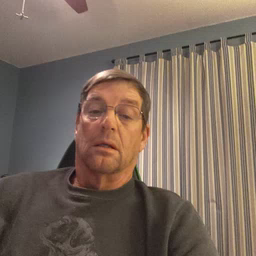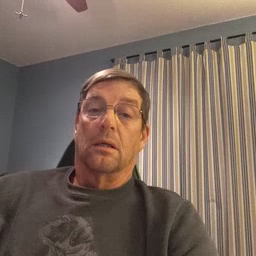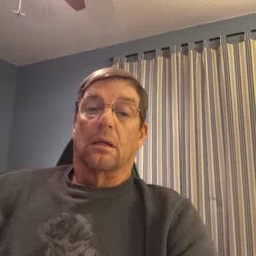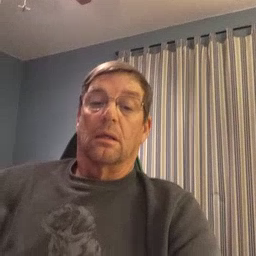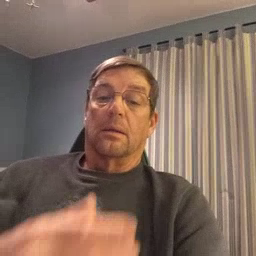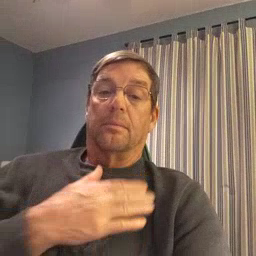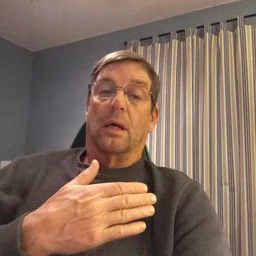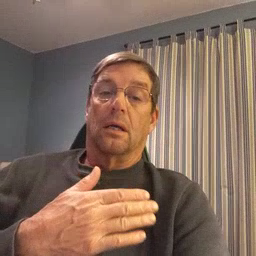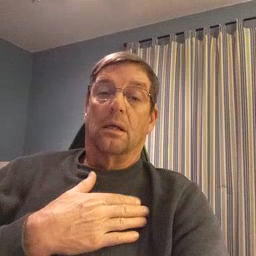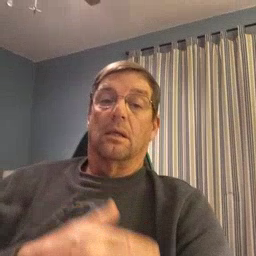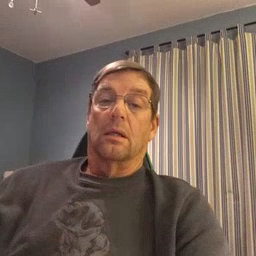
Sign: minemy